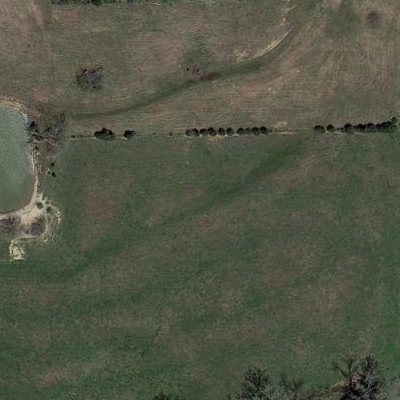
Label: Grass